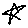
Label: star